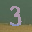
Label: 3